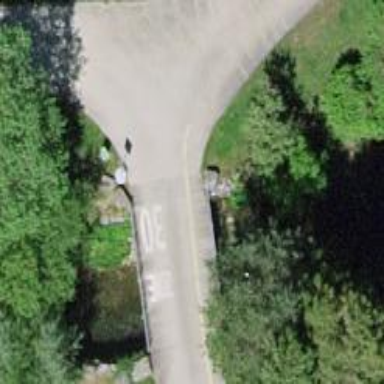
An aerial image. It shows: Residential road with bridge.